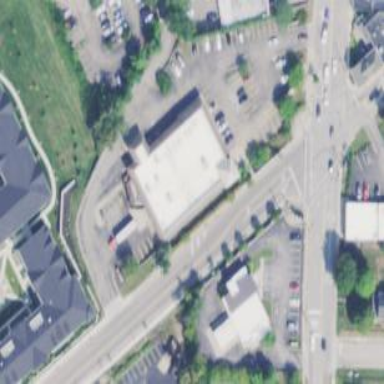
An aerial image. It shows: Building.